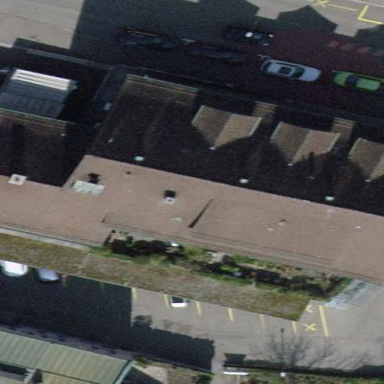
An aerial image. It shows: Commercial building with gabled grey roof.